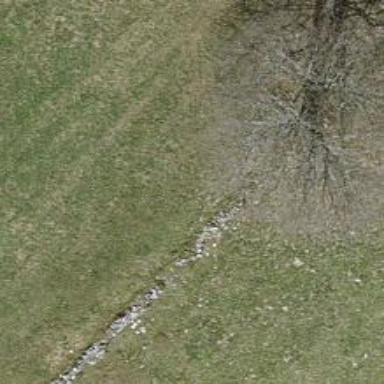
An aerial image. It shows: Wall made of dry stone.